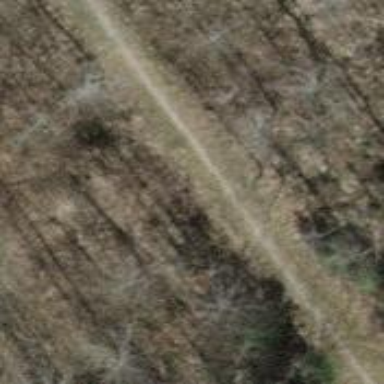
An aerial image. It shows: Compacted path road.